Group 1:
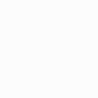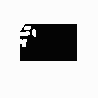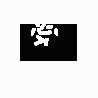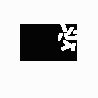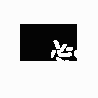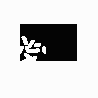
Group 2:
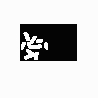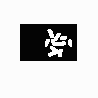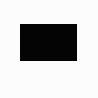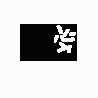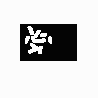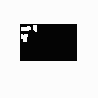
Rule separating the two groups: Border of black rectangle is incomplete vs. border of black rectangle is complete.
Concepts: approximately, imperfection_small
Author: Giuseppe Insana